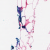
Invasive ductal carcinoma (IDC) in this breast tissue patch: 0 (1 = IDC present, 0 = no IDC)